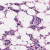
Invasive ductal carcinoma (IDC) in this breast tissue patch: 1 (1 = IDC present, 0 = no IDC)